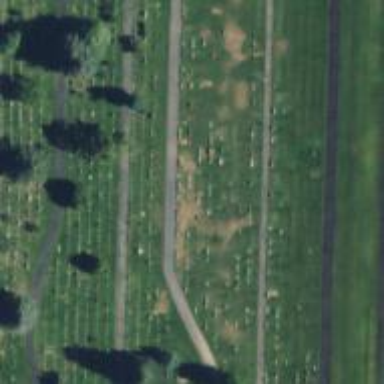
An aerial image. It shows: Cemetery.